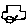
Label: car